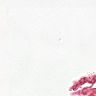
Metastatic tissue present: no